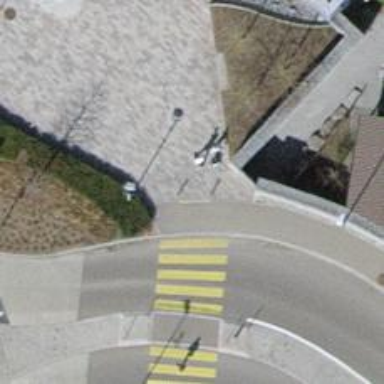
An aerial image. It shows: Marked footway crossing with island and clear markings.